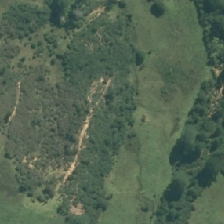
Land cover: manuka_kanuka